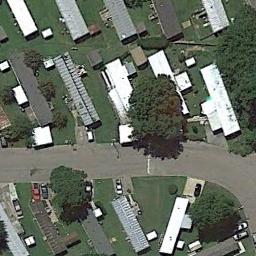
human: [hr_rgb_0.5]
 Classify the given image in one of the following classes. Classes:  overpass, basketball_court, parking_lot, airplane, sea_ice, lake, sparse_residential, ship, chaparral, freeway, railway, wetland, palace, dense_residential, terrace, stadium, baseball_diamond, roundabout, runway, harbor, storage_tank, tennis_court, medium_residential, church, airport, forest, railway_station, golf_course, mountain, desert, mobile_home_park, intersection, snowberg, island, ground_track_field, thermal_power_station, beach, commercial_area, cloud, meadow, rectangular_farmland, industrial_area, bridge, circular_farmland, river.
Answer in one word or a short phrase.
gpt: mobile_home_park